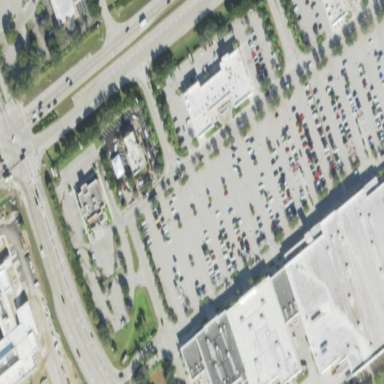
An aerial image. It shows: Parking area with surface.